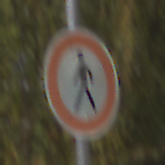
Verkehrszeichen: VerbotFussgaenger
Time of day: MorningAfternoon
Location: Outdoor (Nature)
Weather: Overcast
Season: Autumn
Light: Natural